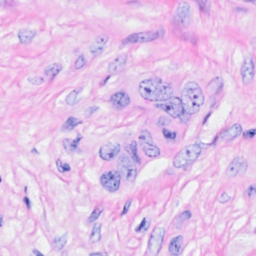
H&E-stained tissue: Breast